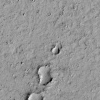
Atmospheric dust classification: not_dusty